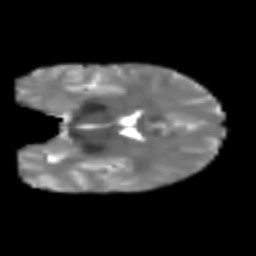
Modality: T2w
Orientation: coronal
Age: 23
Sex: male
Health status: healthy